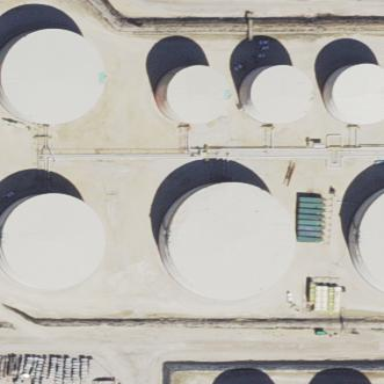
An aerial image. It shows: Storage tank that is man-made.